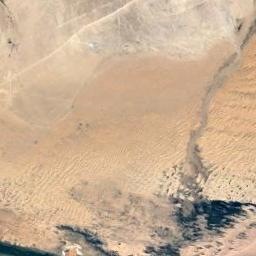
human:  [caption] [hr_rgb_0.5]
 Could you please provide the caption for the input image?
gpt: There are yellow desert with lines of green plants .

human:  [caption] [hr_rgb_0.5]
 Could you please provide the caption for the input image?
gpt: It is a large piece of yellow desert with wavy stripes beside the blue lake water and there is  a narrow road in the desert .

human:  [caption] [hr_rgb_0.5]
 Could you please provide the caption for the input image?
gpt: The desert has yellow sand, Some small sand ripples and dense plants and a dry river bed goes through the desert .

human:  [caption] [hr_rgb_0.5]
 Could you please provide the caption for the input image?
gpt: There are parallel lines in this desert .

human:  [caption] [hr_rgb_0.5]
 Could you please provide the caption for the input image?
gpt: A yellow sandy desert with some blue lakes beside .